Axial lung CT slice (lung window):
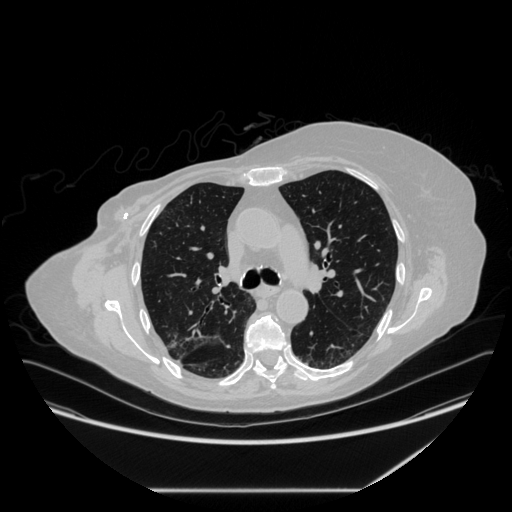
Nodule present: no